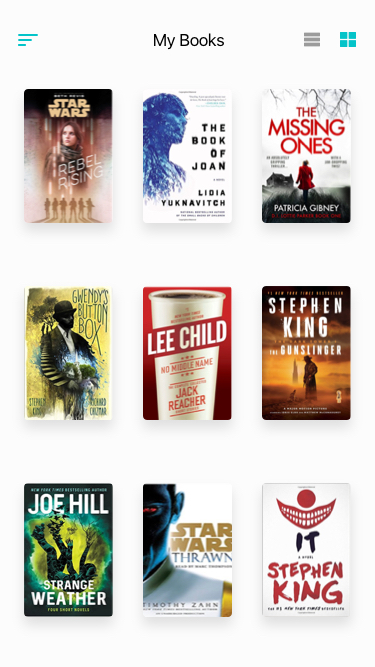
Text in this UI design:
My Books